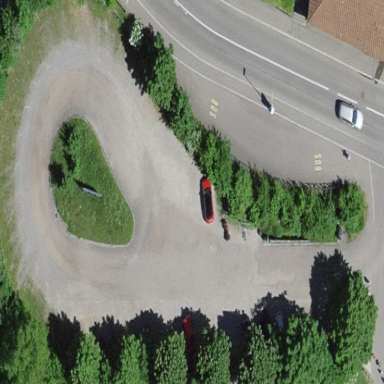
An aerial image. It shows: Parking area with unpaved surface.